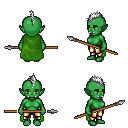
a pixel art fantasy rpg character, female body template, orc, green skin, green cape, gold greaves, white mohawk hairstyle, spear, four views (front, back, left, right), 2x2 character sprite sheet, small pixel art, hard edges, no anti-aliasing